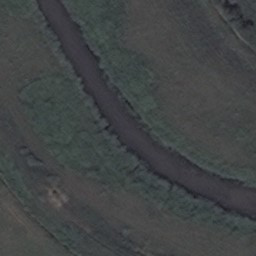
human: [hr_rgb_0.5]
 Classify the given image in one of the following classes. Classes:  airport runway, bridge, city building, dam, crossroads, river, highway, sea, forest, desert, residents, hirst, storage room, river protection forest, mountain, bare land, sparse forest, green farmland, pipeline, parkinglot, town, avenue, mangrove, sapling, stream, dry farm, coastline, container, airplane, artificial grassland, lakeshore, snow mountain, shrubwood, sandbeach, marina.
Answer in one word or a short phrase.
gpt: river